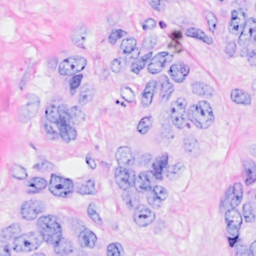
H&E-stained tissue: Breast